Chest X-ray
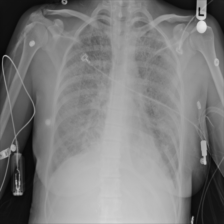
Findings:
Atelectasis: negative
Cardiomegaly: negative
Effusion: negative
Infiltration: positive
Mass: negative
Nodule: negative
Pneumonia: negative
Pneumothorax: negative
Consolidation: negative
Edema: positive
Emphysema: negative
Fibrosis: negative
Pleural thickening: negative
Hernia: negative